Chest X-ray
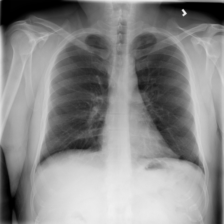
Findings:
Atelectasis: negative
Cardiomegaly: negative
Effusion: negative
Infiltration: negative
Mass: negative
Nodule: negative
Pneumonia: negative
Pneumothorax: negative
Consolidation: negative
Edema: negative
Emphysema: negative
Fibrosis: negative
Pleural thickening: negative
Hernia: negative